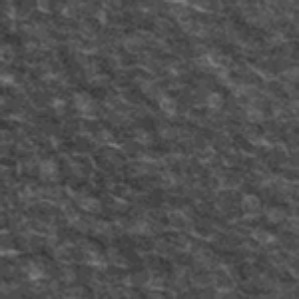
Label: frost